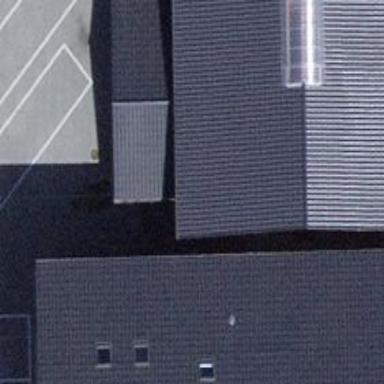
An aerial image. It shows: Metal fence as barrier.